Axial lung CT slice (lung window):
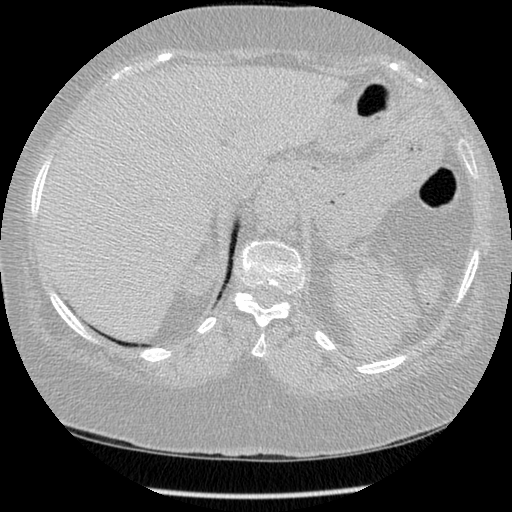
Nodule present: no